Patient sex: F
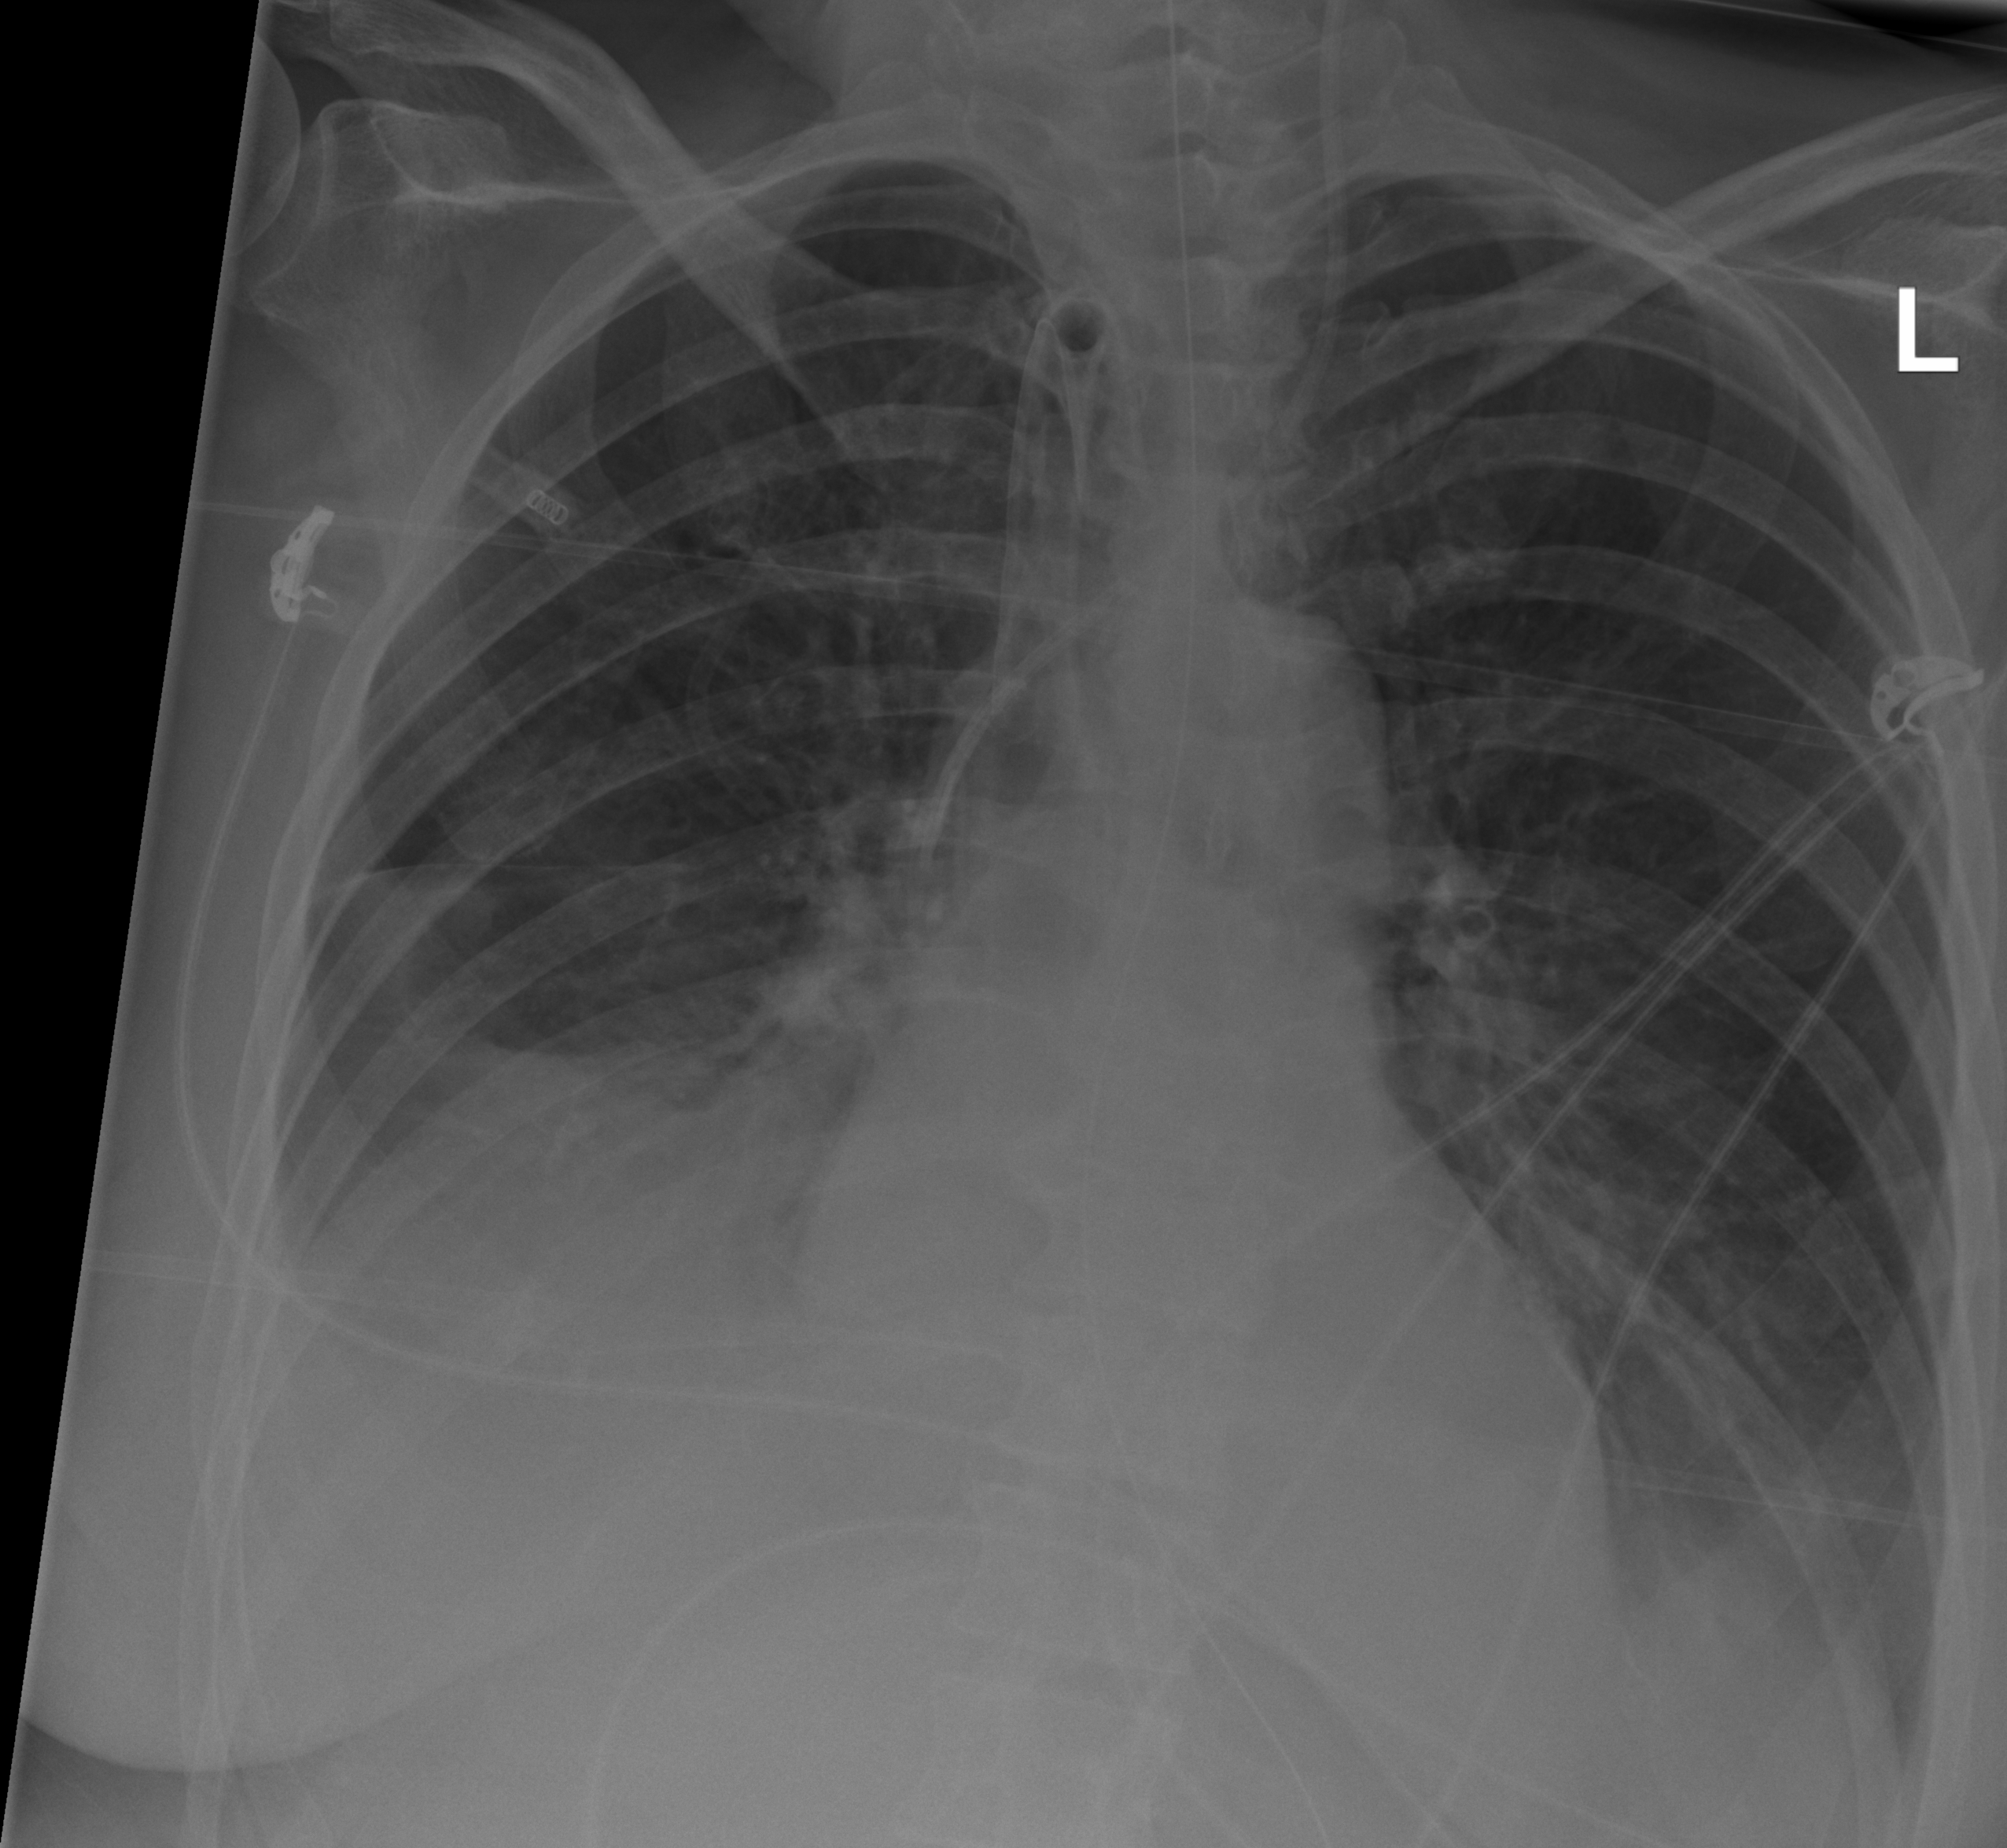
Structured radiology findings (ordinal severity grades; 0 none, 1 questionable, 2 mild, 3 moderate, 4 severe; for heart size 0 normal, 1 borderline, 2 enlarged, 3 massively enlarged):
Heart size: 0
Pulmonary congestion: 0
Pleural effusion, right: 2
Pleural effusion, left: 2
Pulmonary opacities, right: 0
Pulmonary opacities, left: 0
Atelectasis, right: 2
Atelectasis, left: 2